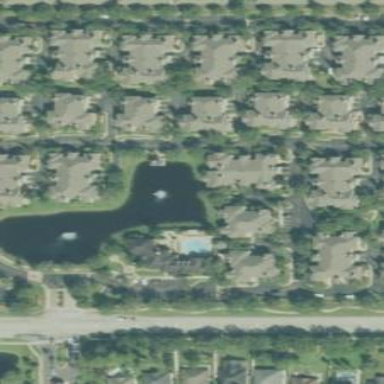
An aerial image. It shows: Pond with natural water.